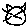
Label: cat